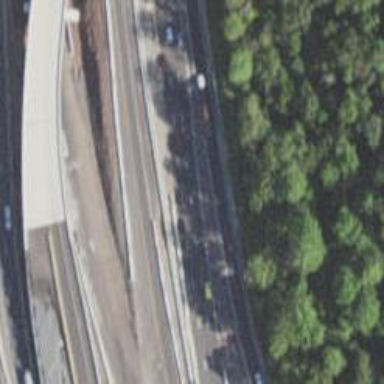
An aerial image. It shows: Asphalt motorway.